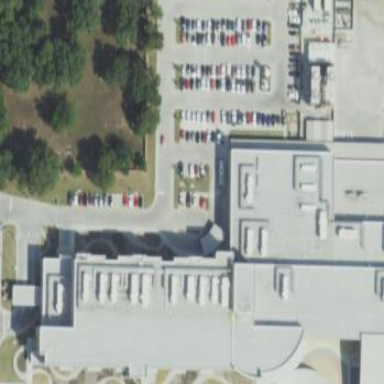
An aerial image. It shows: Clinic building.